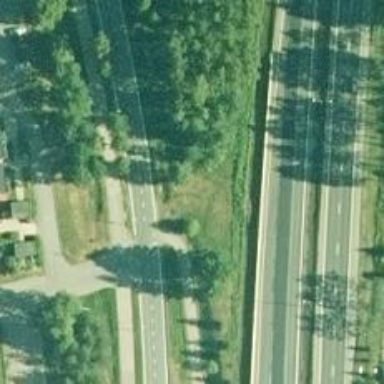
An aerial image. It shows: Asphalt cycleway.